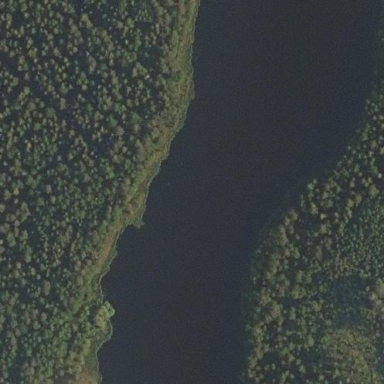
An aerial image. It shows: Beautiful lake surrounded by nature.